Question: I wanted to design options like in Google play store. Please see this image

Options displayed such as top charts, games, family which are scrollable.
I will have dynamic number of options. Any pointers, help.
Thank you
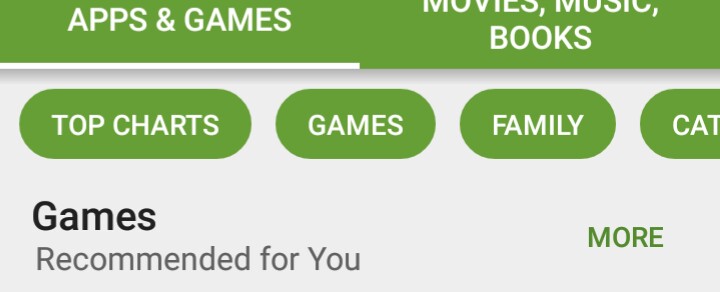
Answer: If I understand your question correctly, You wish to design the capsules like the one metnioned over there with the options being dynamic in number...
First, create a rectangular shape with a big radius and green color...
'''
<shape xmlns:android="http://schemas.android.com/apk/res/android"
android:shape="rectangle">
<solid android:color="@color/greenColorCustom" />
<corners android:radius="30dp" />
</shape>
'''
Assign this shape as a background to your TextView.
'''
<TextView
android:layout_width="wrap_content"
android:layout_height="wrap_content"
android:background="@drawable/capsule_rectangle_green"
android:gravity="center"
android:padding="15dp"
android:text="TOP CHARTS"
android:textColor="@android:color/white" />
'''
As for the dynamic number of options, if you want those list of options to be horizontally scrollable (I assume), You can use a RecyclerView with horizontal Orientation By setting the LayoutManager.
'''
recyclerView.setLayoutManager(new LinearLayoutManager
(this, LinearLayoutManager.HORIZONTAL, false));
'''
Either ways, I want you to try yourself first. Therefore, I am adding only a snippet of code.